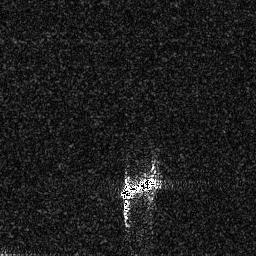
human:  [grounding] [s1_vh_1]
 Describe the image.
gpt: In the satellite image, there is  <ref>1 medium ship </ref> <box>[[45, 67, 60, 78, 0]]</box> located at bottom.